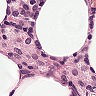
Metastatic tissue present: no